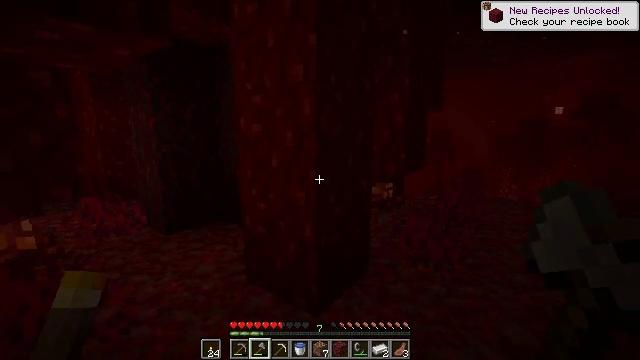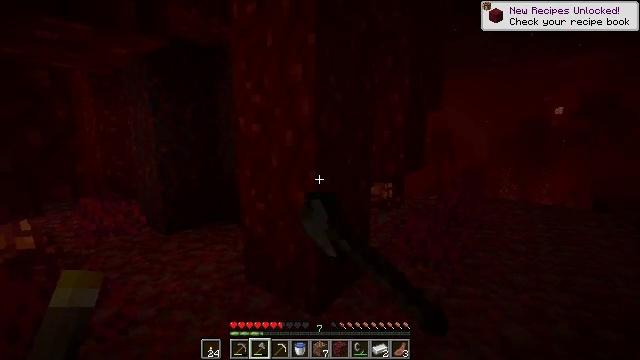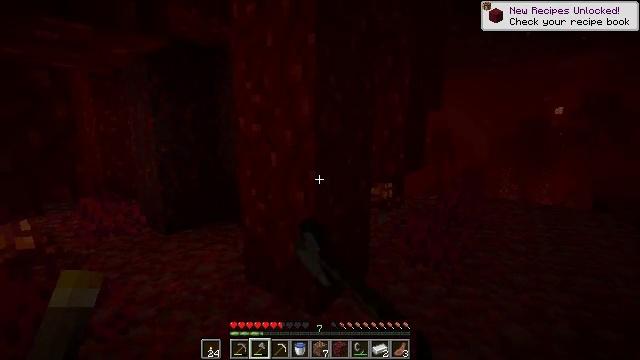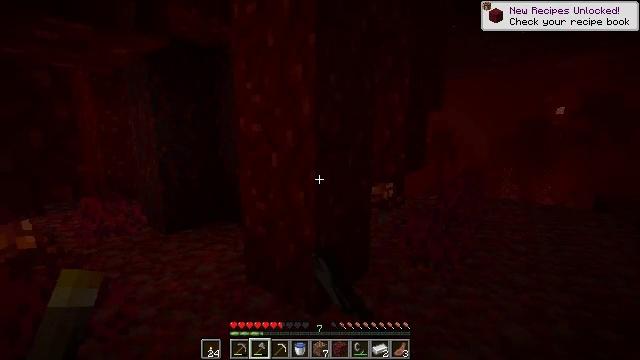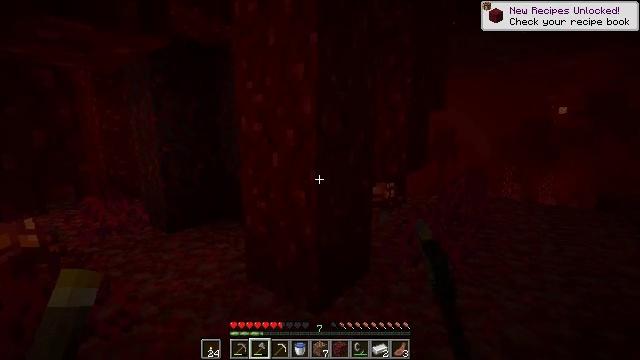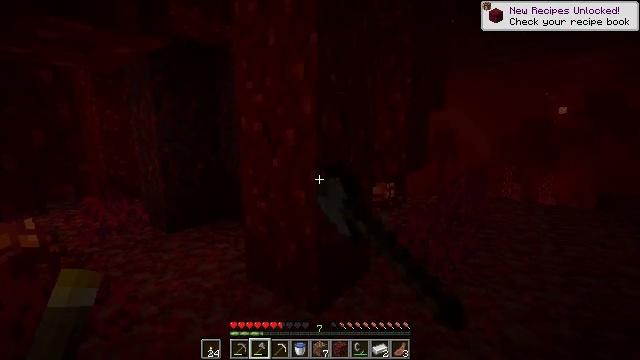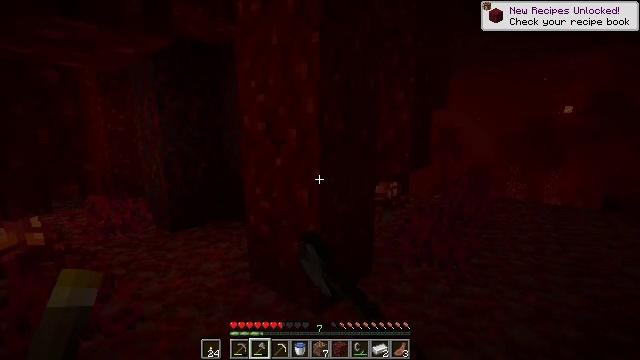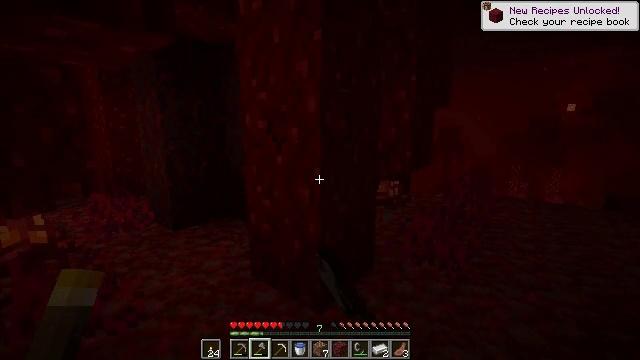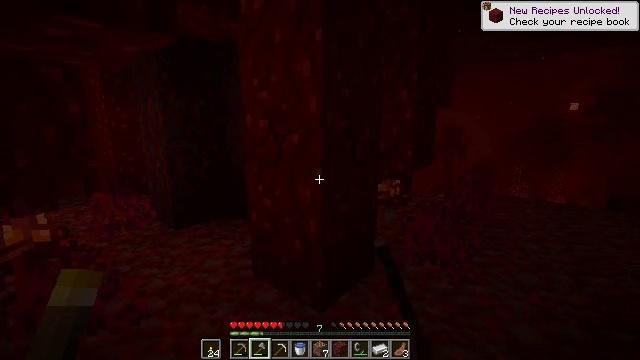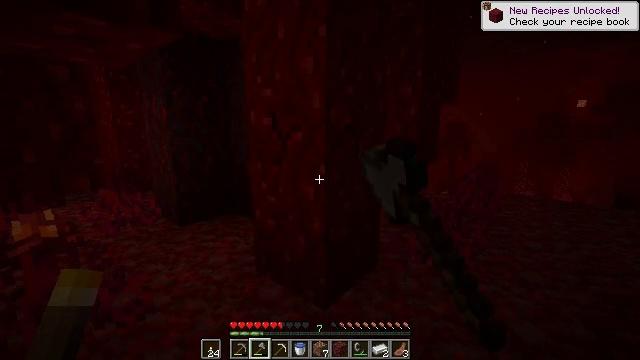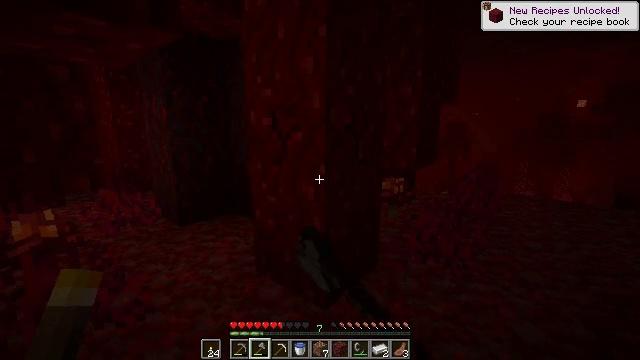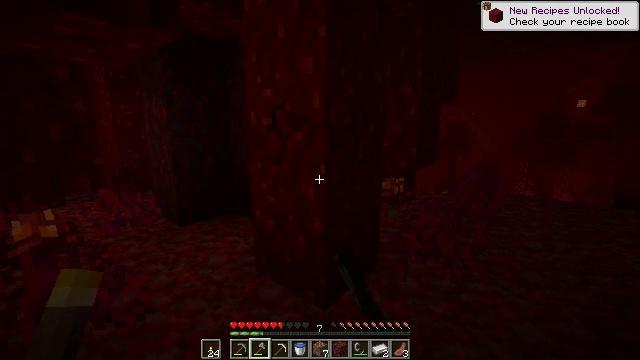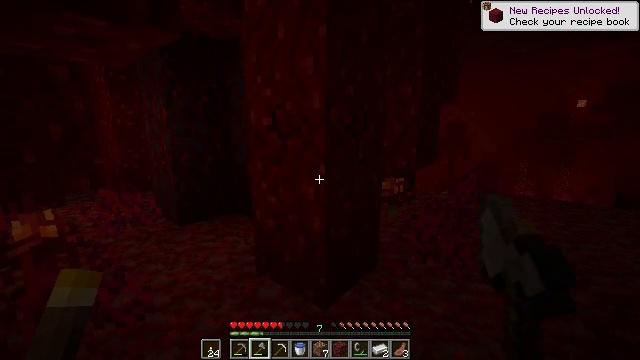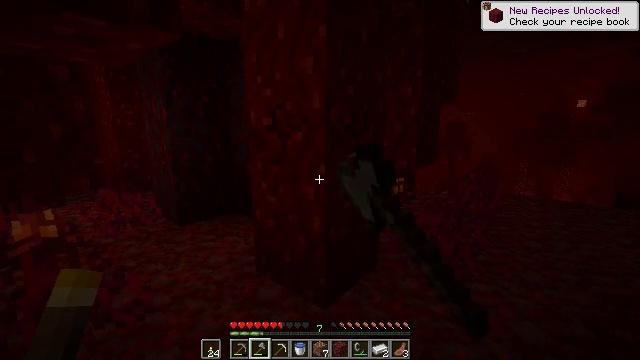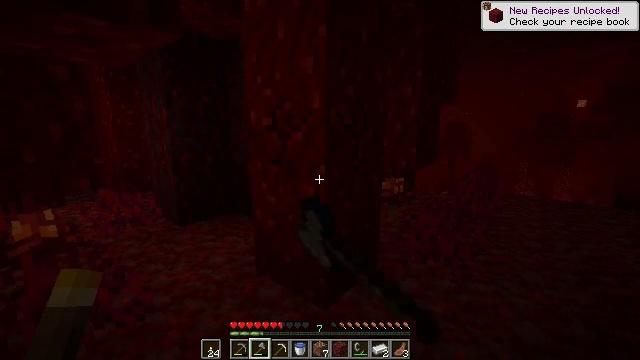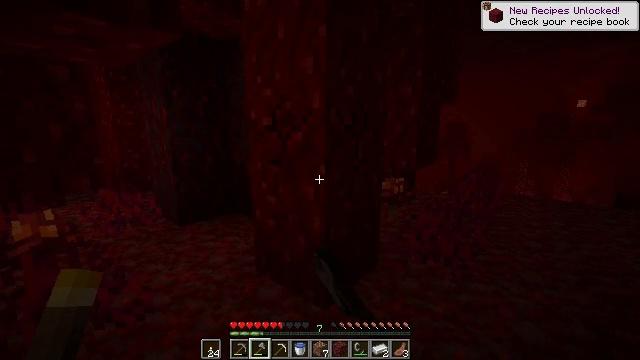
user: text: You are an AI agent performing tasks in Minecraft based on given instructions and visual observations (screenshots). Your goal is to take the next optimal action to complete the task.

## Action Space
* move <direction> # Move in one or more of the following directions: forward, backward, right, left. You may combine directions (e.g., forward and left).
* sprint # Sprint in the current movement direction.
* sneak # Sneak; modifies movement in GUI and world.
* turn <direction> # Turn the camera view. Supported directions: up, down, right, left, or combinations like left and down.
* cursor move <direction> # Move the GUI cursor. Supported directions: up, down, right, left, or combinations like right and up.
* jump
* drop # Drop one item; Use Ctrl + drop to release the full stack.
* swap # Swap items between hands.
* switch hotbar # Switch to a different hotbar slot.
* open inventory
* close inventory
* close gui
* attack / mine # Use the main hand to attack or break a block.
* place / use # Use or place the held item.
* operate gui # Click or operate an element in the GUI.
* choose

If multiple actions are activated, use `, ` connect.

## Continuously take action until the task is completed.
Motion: motion action
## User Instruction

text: Harvest nether wart blocks for resources.
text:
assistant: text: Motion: attack / mine
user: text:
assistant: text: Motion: attack / mine
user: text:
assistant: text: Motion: attack / mine
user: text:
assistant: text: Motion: attack / mine
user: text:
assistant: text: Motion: attack / mine
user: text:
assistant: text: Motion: attack / mine
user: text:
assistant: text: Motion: attack / mine
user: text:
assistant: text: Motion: attack / mine
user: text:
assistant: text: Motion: attack / mine
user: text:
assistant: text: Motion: attack / mine
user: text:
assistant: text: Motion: attack / mine
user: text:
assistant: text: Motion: attack / mine
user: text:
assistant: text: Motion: attack / mine
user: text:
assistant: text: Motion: attack / mine
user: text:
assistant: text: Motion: attack / mine
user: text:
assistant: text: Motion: attack / mine
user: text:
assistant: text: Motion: attack / mine
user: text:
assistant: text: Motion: attack / mine
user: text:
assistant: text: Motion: attack / mine
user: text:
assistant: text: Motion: attack / mine
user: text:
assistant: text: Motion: attack / mine
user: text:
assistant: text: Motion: attack / mine
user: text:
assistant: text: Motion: attack / mine
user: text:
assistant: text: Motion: attack / mine
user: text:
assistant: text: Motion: attack / mine
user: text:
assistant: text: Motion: attack / mine
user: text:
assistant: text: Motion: attack / mine
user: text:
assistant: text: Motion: attack / mine
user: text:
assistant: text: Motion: attack / mine
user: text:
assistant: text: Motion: attack / mine